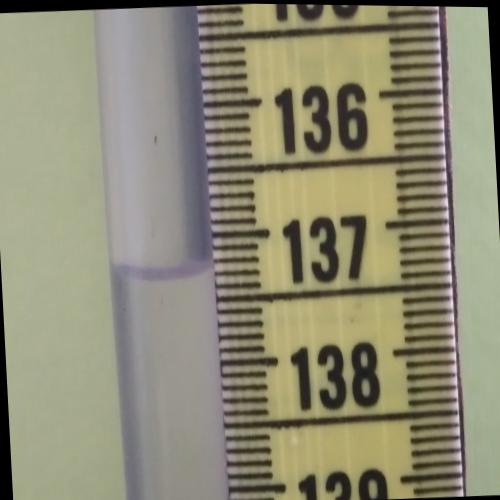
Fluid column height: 137.3 cm